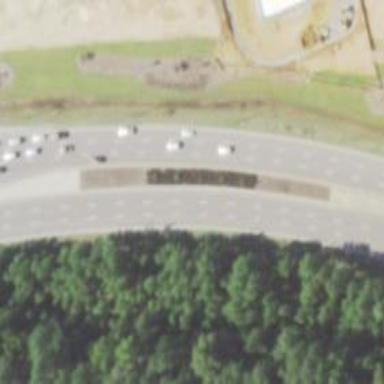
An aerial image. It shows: Primary highway that functions as expressway.